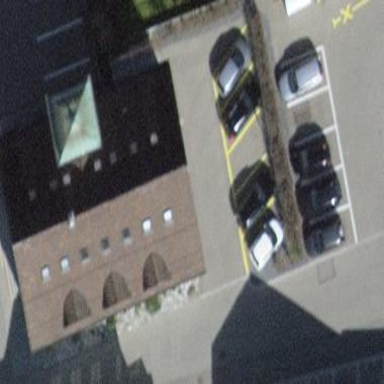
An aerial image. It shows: Town hall building.